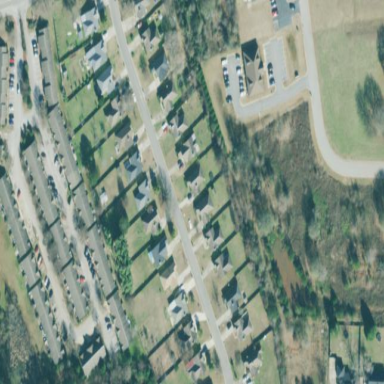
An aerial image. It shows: Residential area consisting of single-family homes.